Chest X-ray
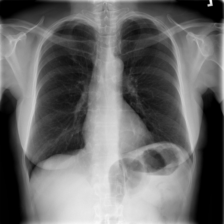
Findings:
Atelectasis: negative
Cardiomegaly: negative
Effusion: negative
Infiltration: negative
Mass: negative
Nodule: negative
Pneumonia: negative
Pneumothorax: negative
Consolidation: negative
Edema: negative
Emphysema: negative
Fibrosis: negative
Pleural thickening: negative
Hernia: negative